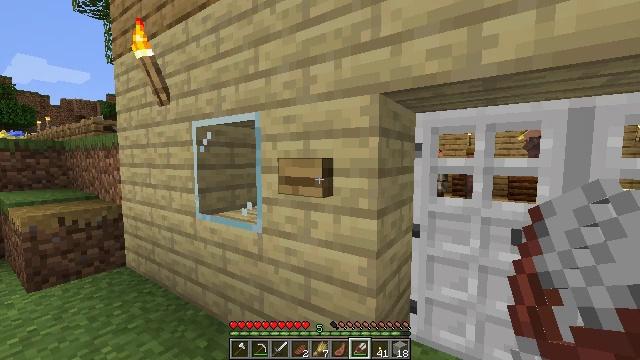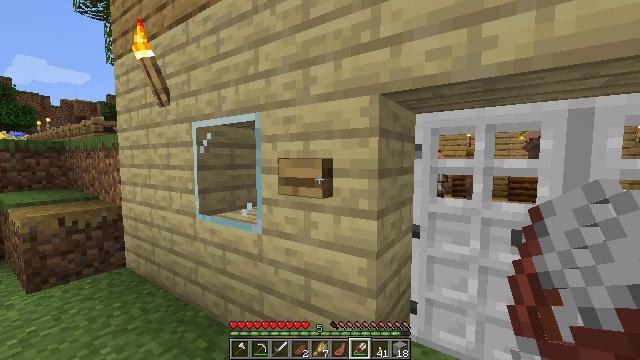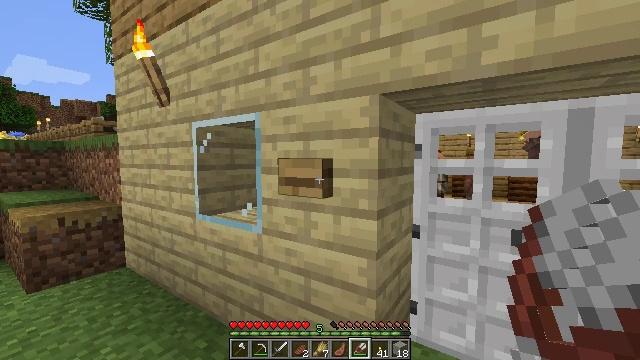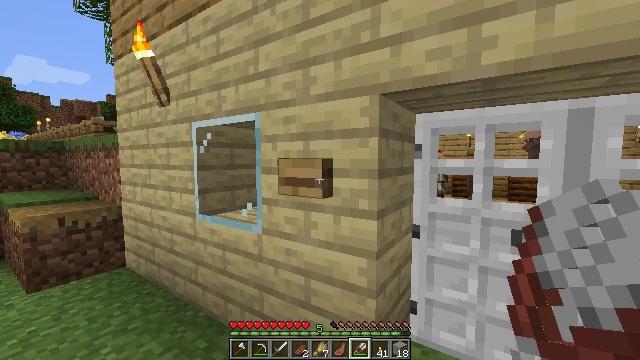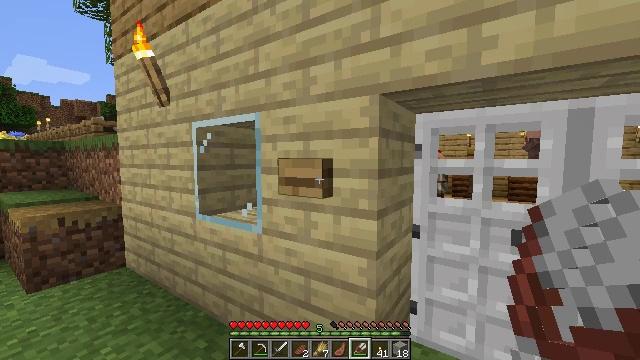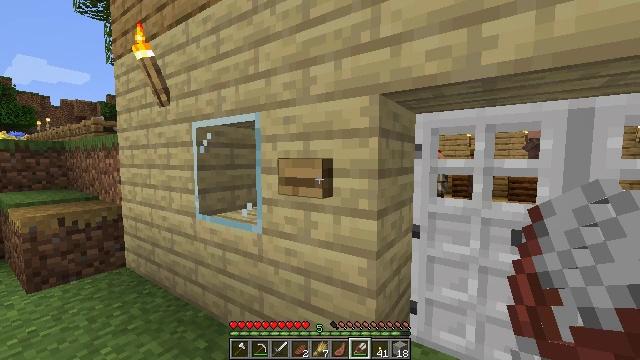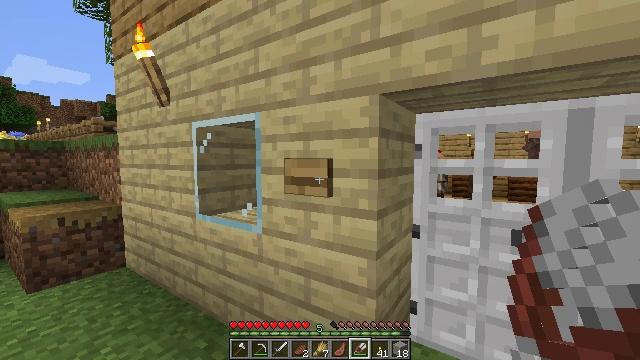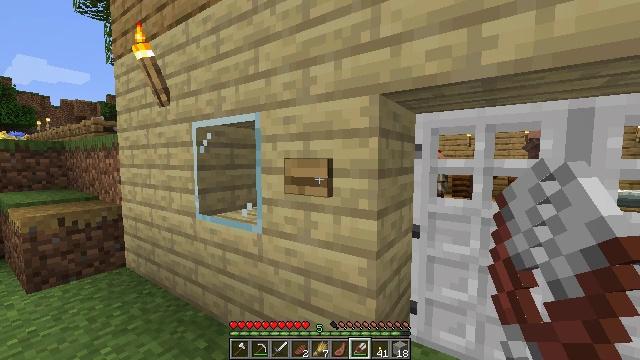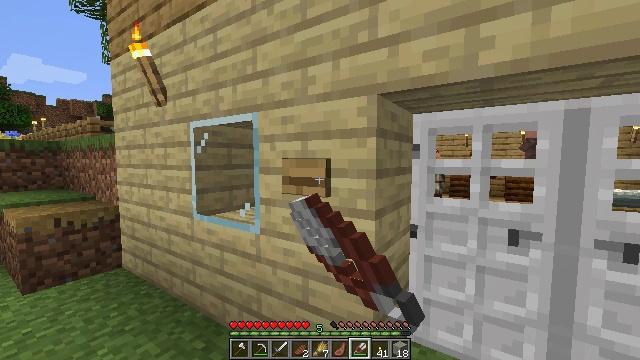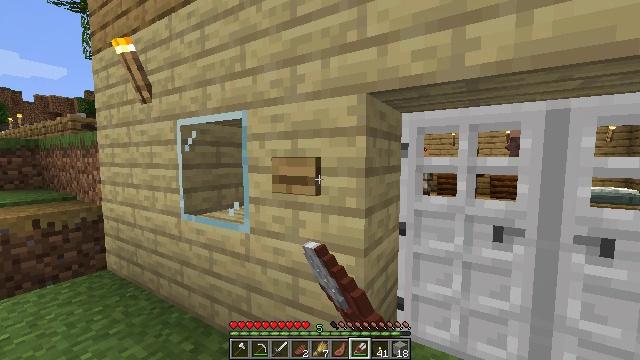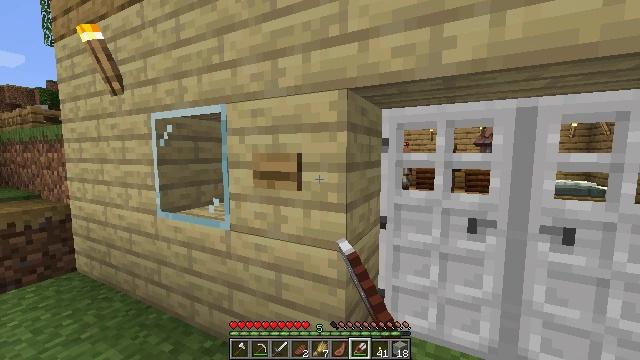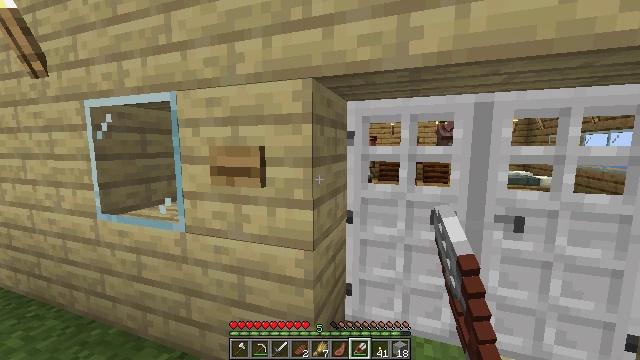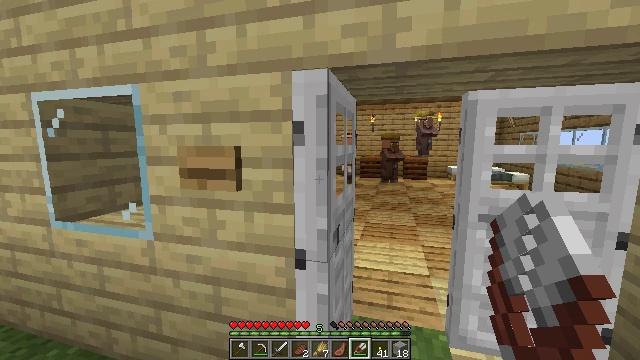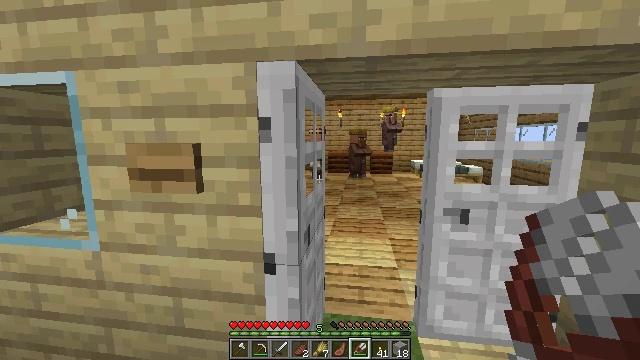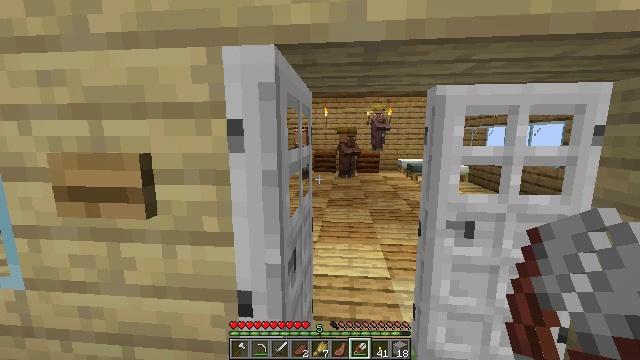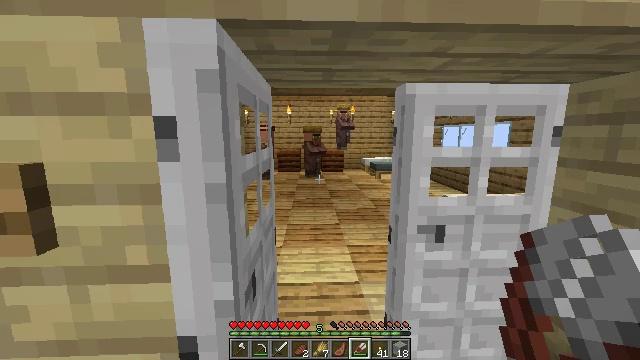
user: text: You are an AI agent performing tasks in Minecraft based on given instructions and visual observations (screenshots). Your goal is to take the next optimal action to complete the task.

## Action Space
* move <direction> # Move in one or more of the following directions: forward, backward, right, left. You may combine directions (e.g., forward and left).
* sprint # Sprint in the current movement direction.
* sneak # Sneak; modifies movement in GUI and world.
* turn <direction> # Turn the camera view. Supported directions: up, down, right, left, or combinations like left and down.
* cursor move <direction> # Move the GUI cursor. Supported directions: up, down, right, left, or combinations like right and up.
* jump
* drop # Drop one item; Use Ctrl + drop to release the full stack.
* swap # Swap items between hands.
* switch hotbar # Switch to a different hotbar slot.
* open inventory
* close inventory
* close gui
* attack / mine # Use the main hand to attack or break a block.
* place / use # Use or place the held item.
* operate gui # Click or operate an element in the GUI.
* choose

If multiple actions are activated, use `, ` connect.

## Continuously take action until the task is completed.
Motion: motion action
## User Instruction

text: Use the crafting table to create a gray bed.
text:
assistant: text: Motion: no_op
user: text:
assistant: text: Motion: no_op
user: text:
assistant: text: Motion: no_op
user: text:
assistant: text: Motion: no_op
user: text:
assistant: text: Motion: no_op
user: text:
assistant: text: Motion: use / place
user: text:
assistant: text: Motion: use / place
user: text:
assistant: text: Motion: use / place
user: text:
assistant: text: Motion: turn right
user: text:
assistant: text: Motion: turn right and down
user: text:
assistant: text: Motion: move forward, turn right and down
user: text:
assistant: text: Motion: move forward, turn right
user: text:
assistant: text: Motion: move forward, turn right and down
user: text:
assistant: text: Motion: move forward, turn right
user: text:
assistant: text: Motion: move forward, turn right
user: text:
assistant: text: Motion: move forward, turn right
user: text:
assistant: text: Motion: move forward
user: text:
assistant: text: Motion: move forward
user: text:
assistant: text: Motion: move forward
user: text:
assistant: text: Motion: move forward
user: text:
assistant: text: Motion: move forward
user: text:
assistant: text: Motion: move forward
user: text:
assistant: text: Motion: move forward
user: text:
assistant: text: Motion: move forward
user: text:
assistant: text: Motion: move forward
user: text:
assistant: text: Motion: move forward, turn left
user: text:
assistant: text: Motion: move forward
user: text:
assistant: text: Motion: move forward
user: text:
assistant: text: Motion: move forward
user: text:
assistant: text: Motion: move forward